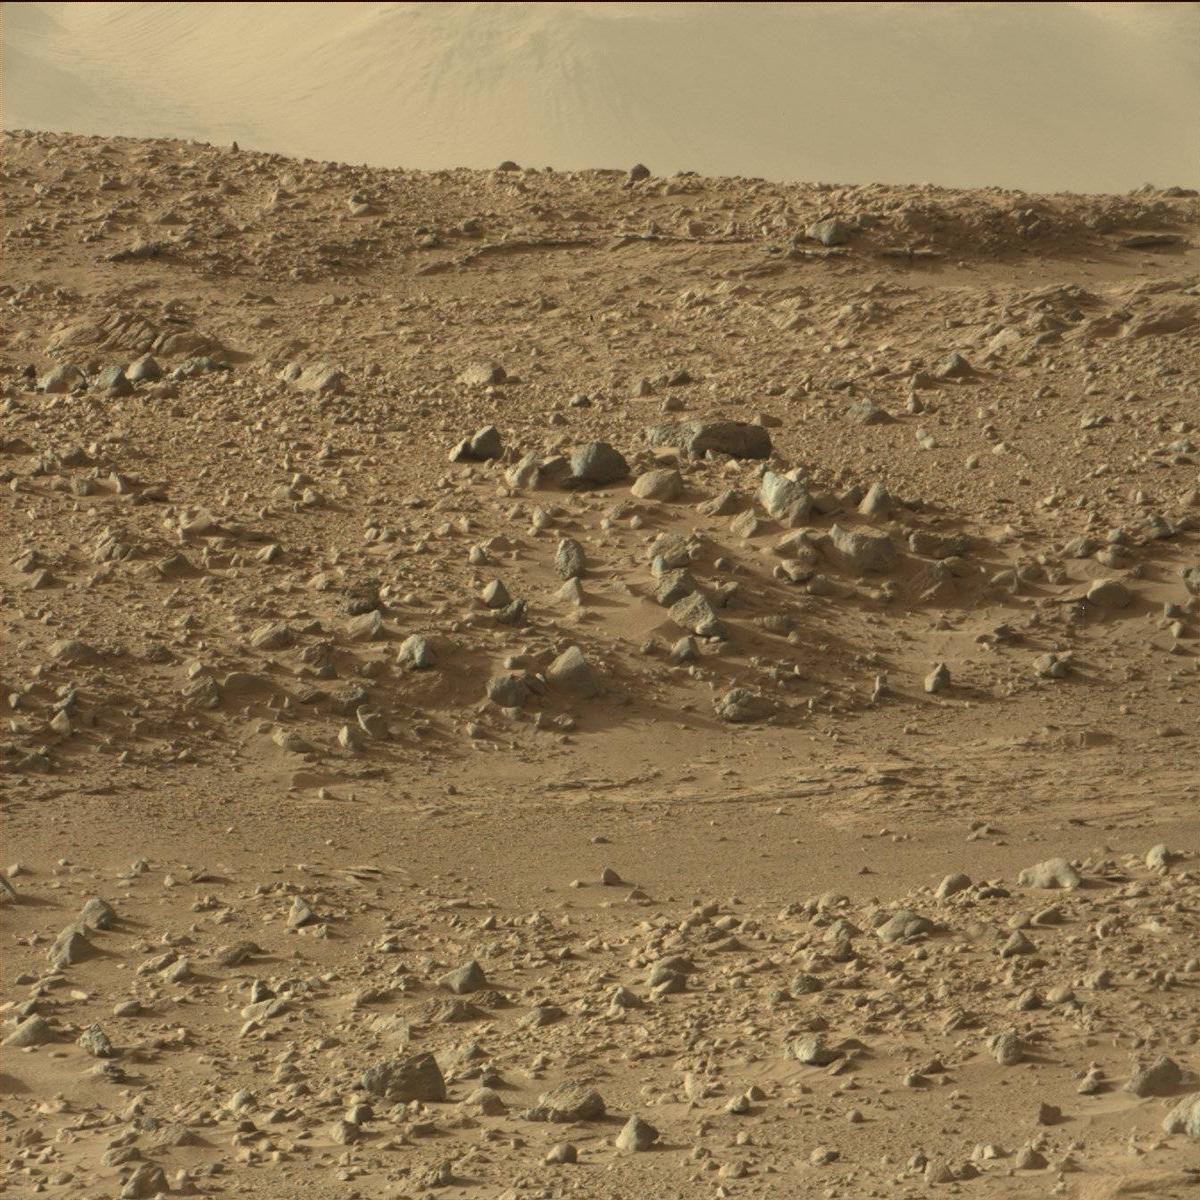
Terrain classes present: Bedrock, Ridge, Sand / Soil